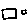
Label: square